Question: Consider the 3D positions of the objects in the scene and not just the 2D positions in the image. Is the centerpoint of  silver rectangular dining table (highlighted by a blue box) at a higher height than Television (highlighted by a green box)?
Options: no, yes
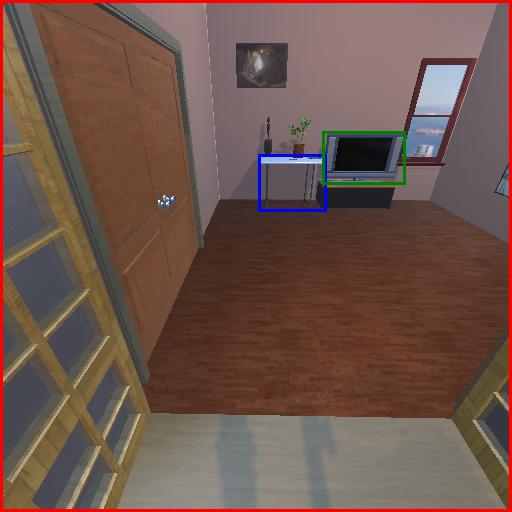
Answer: no